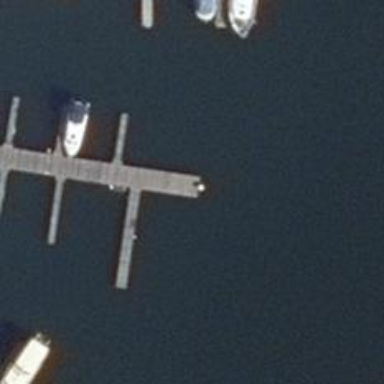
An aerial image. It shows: Man-made pier.